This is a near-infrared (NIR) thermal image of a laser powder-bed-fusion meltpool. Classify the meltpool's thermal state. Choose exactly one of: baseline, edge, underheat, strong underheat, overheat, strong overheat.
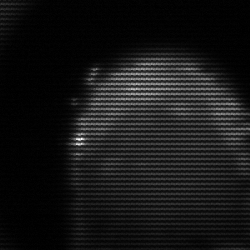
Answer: edge